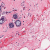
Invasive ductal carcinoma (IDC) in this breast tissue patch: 0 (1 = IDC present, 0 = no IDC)